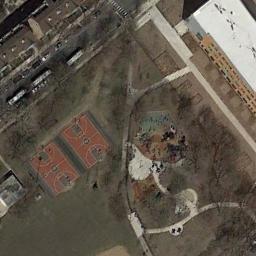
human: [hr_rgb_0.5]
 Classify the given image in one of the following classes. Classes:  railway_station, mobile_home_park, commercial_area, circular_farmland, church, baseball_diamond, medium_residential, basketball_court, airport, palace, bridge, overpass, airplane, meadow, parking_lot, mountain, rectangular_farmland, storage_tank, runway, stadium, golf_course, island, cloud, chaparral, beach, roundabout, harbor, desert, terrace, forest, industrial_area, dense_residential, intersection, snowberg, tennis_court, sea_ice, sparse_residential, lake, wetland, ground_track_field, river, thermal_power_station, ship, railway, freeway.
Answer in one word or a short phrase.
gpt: basketball_court